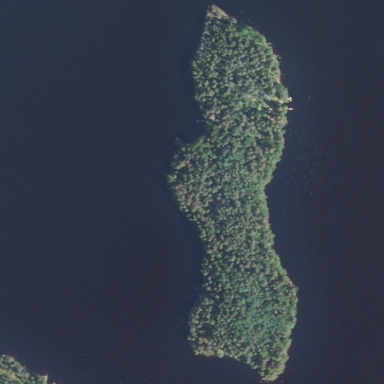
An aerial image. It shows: Islet covered with woodland.